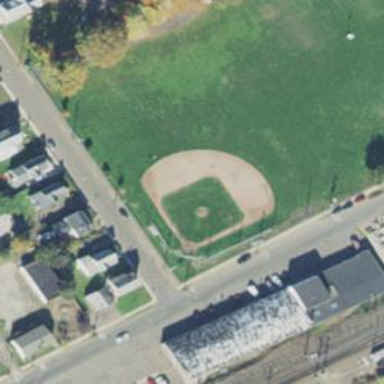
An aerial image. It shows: Baseball pitch for leisure and sports activities.